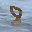
Label: 8